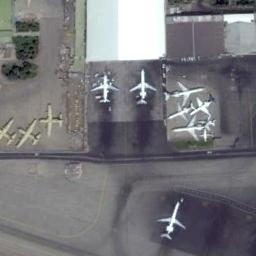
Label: airplane